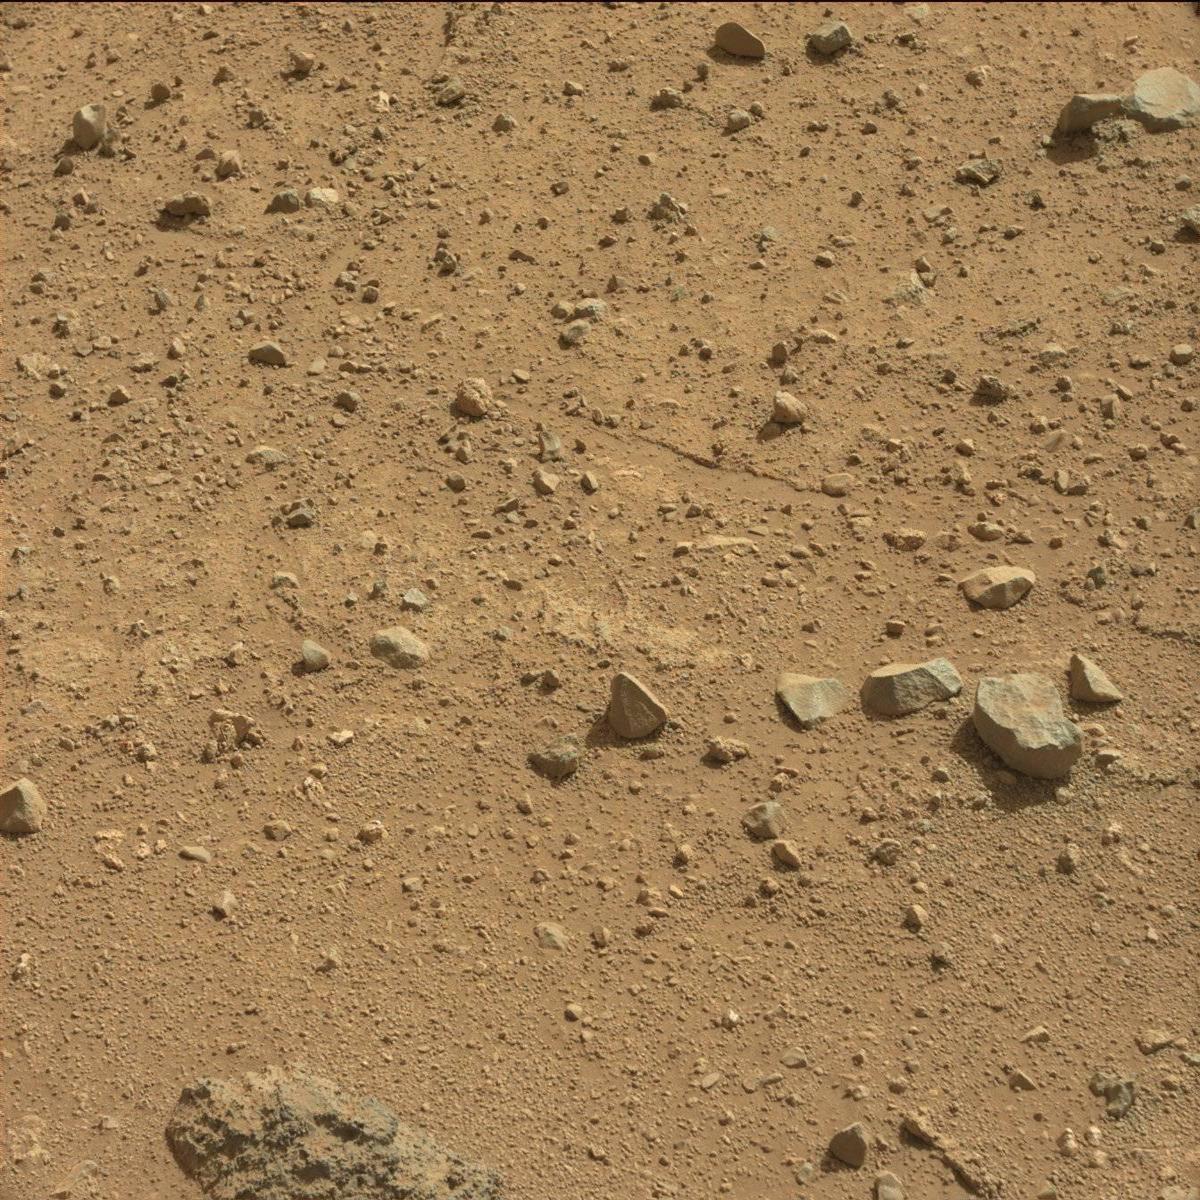
Terrain classes present: Bedrock, Rock, Sand / Soil